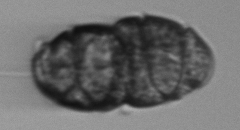
Label: Margalefidinium